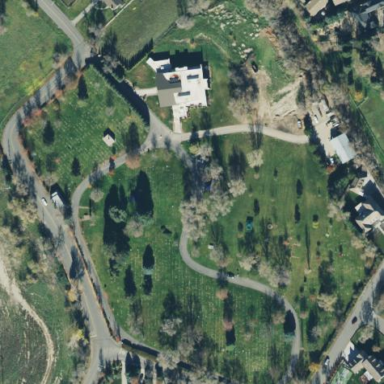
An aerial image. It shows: Cemetery.